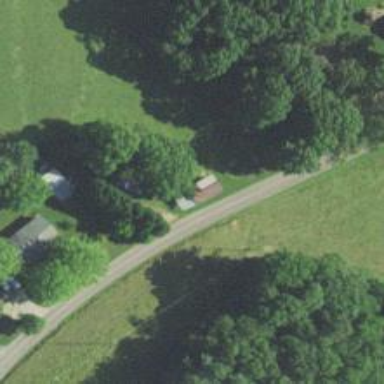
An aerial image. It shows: Tertiary road.